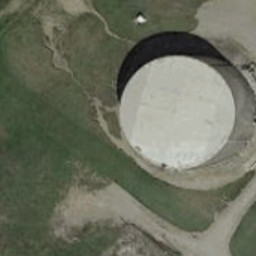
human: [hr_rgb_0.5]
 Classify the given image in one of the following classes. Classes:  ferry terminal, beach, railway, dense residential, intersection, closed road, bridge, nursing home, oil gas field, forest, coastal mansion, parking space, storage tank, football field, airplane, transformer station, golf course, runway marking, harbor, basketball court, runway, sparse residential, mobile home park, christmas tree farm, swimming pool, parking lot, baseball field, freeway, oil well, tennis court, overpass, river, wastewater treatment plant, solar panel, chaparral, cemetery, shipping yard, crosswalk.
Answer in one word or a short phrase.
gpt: storage tank